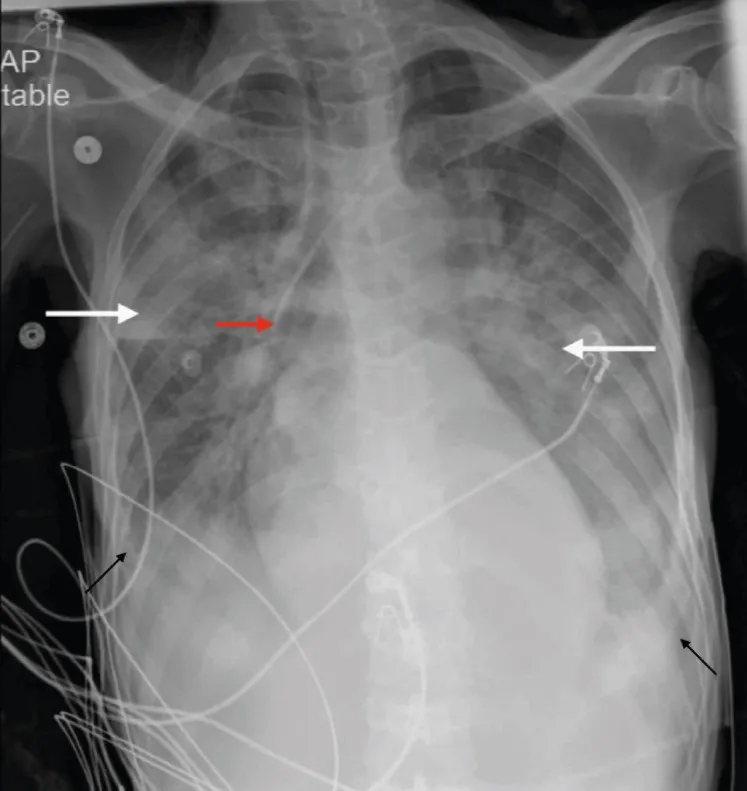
Chest x-ray taken in the ICU showing bilateral pulmonary edema. . Chest x-ray was taken in the intensive care unit and read as follows: a left IJ central line catheter is placed, terminating in the projection of mid-SVC (red arrow). Hyperinflated lungs are seen. Widespread patchy alveolar interstitial ground-glass opacities in both lung fields are seen (both white arrows). Likely small bilateral pleural effusion present (black arrows). . SVC: superior vena cava.
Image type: radiology (x_ray)